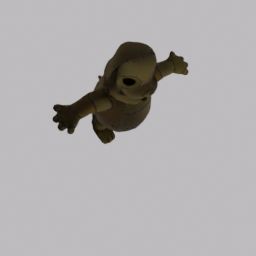
Label: animals